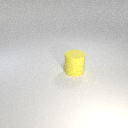
large yellow rubber cylinder